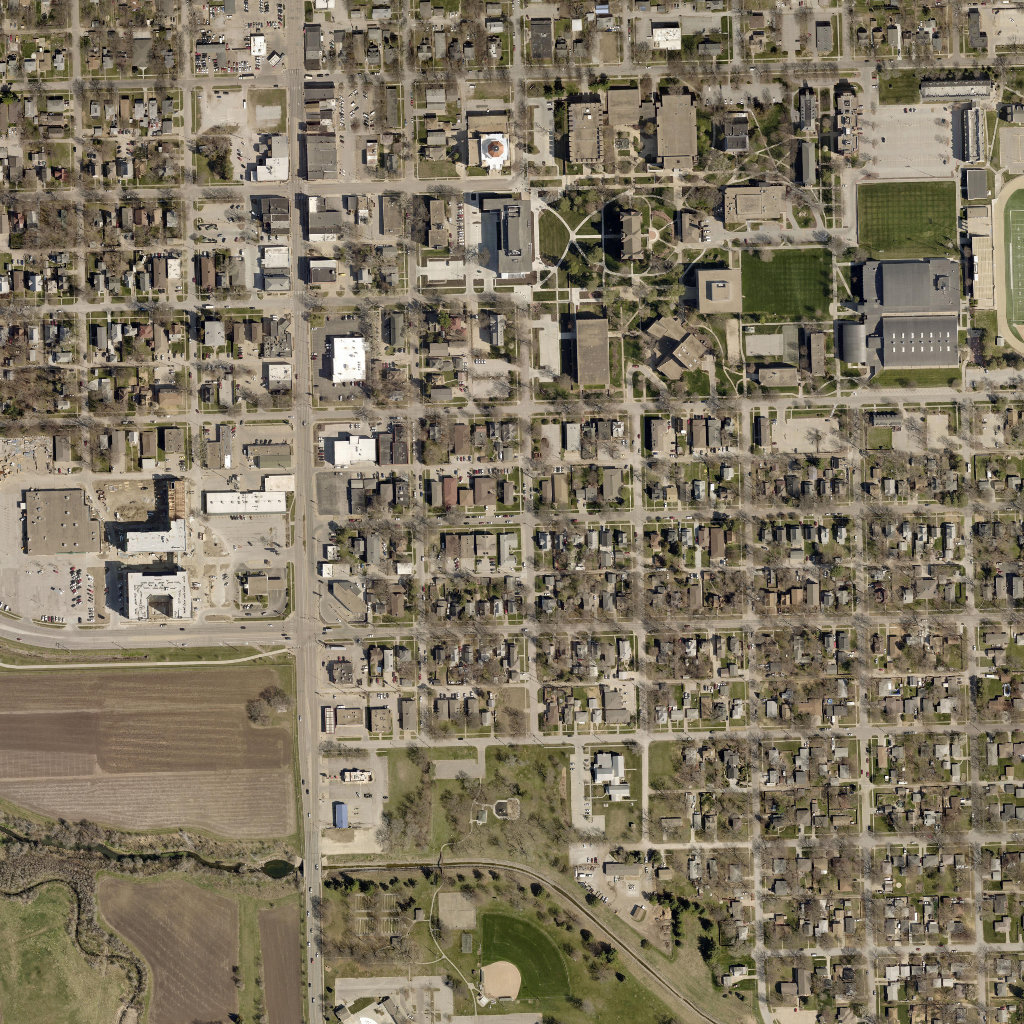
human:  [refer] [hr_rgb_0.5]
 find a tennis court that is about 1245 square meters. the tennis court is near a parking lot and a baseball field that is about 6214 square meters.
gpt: <box>[[43, 86, 46, 90, 0]]</box>